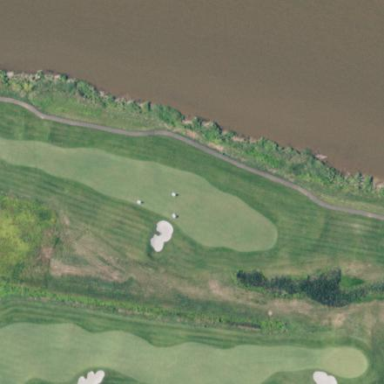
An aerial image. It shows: Scenic golf fairway.